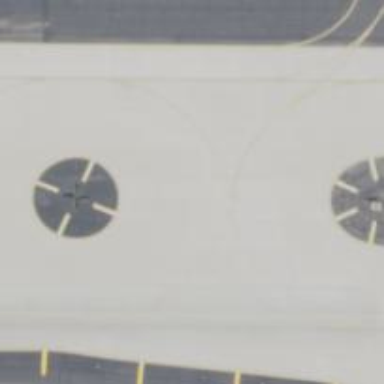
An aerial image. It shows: Image of taxiway at airport.